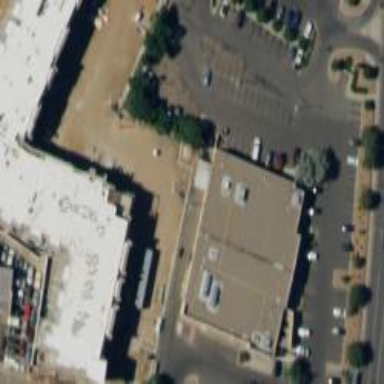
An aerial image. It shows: Building that houses supermarket.